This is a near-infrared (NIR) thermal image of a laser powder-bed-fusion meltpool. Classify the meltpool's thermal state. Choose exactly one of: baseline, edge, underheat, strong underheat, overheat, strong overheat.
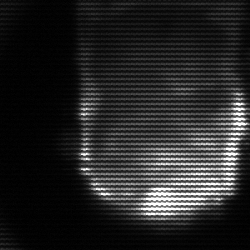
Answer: baseline